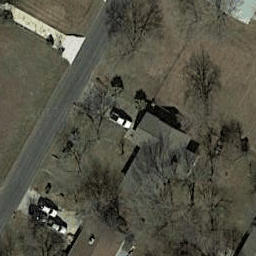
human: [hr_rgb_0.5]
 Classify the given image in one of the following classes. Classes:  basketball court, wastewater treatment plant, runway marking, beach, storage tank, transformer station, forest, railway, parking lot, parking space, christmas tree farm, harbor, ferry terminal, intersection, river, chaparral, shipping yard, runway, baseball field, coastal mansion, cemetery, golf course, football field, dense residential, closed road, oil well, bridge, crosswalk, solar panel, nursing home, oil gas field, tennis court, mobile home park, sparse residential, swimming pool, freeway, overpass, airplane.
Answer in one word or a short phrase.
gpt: sparse residential